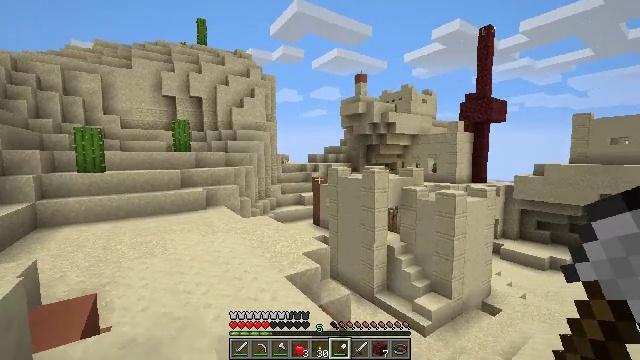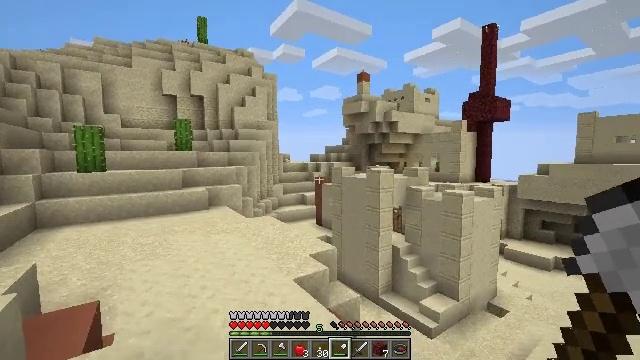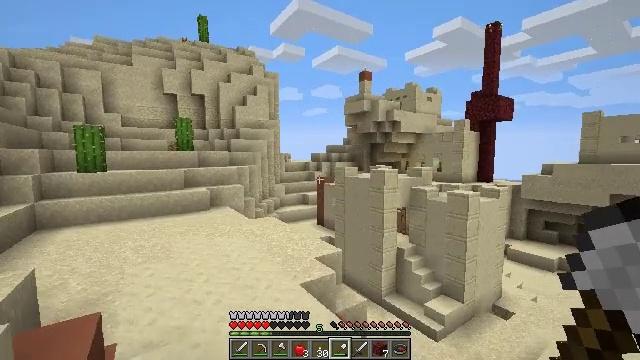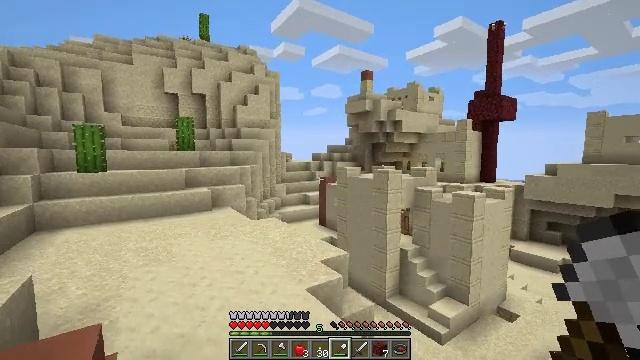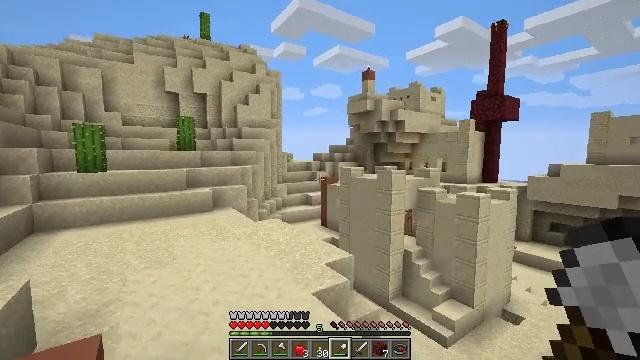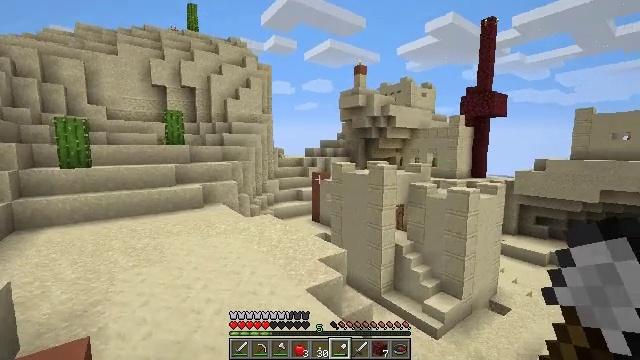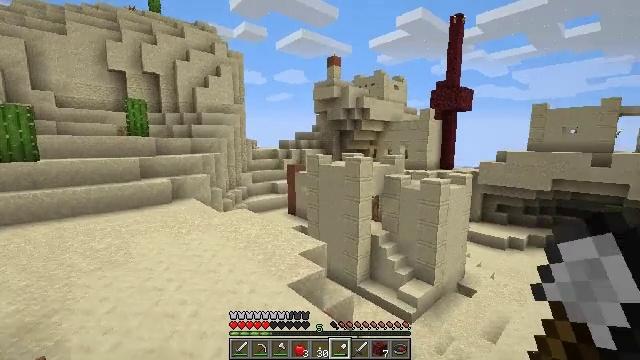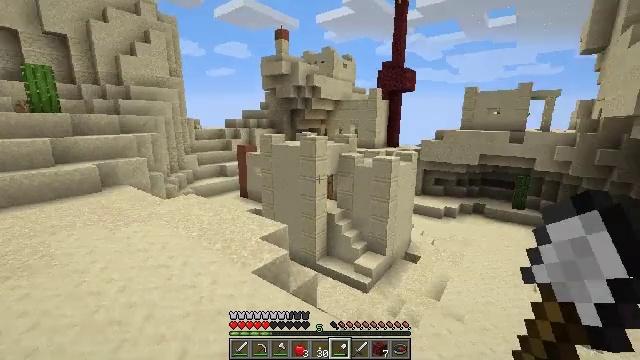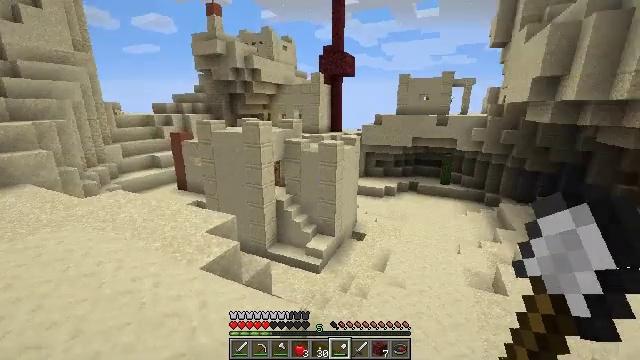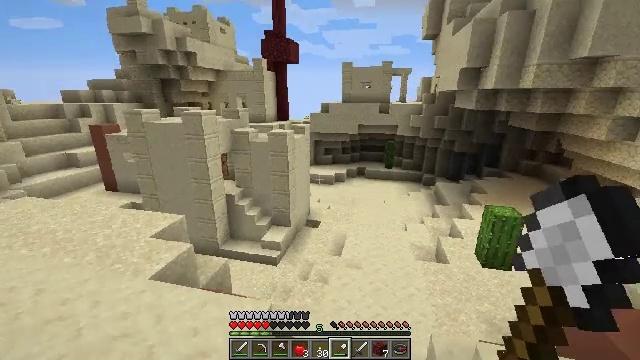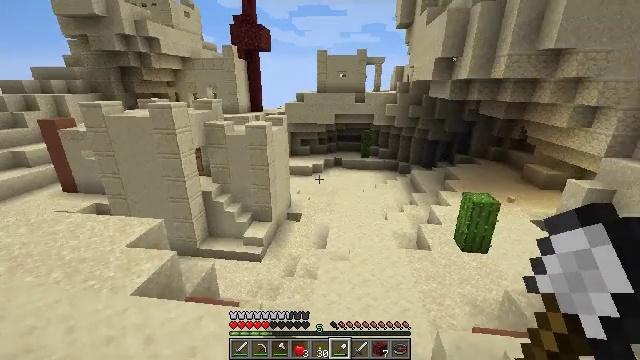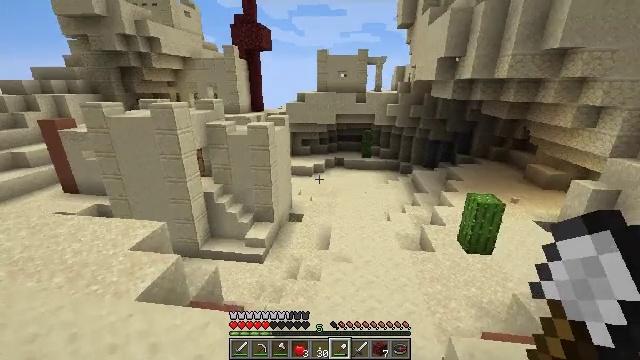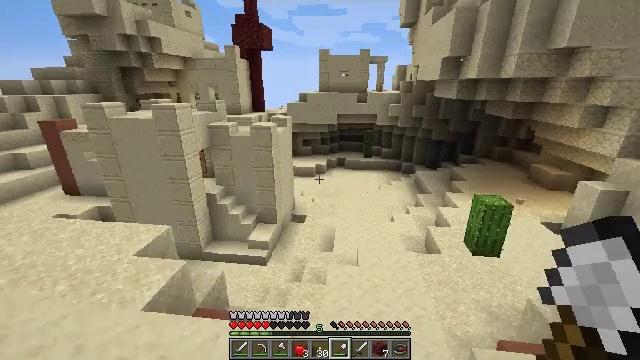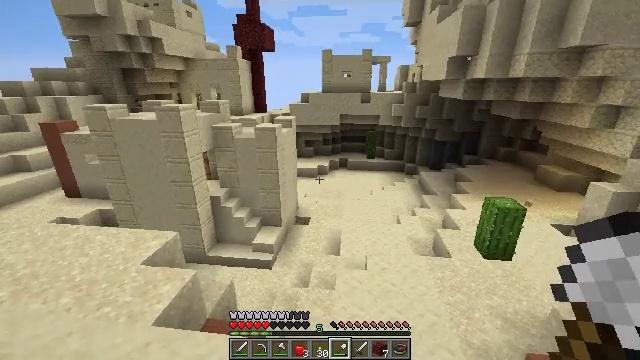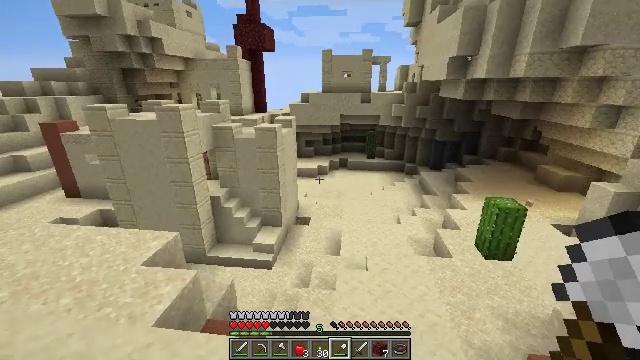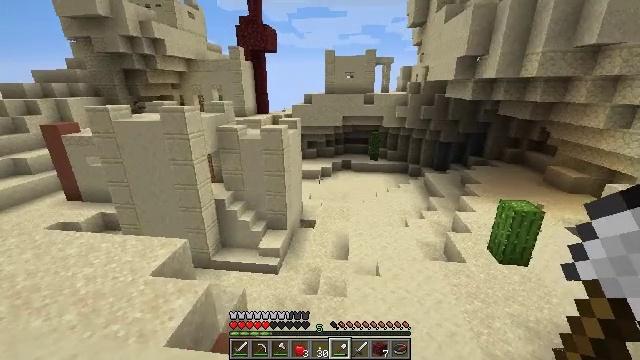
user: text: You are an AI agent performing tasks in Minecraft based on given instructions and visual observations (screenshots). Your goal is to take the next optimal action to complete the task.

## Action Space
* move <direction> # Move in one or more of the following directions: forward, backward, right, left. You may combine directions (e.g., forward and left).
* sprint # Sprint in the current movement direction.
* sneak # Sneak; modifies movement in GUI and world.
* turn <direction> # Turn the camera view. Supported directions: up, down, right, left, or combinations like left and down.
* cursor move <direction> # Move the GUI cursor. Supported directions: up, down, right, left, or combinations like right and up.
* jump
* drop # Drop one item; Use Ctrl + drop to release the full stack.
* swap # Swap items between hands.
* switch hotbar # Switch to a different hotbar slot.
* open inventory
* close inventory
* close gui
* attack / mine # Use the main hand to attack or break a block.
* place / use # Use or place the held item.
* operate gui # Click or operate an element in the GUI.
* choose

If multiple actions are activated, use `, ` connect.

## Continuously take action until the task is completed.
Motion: motion action
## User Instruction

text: Collect the dead bush from dry areas.
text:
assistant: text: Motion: move forward and move left
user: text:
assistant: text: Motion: move forward and move left
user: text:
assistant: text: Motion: move forward and move left
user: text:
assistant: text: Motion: move forward and move left
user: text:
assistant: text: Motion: move forward and move left, turn right and down
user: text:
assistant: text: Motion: move forward and move left, turn right and down
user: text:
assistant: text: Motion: move forward and move left, turn right and down
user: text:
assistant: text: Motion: move forward and move left, turn right and down
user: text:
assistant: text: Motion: move forward and move left, turn right and down
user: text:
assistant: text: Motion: move forward and move left, turn right and down
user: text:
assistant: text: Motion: move forward and move left
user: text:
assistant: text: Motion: move forward and move left
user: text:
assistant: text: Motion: move forward and move left
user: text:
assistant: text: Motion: move forward and move left
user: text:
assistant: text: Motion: move forward and move left
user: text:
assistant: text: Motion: move forward and move left
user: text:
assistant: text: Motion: move forward and move left
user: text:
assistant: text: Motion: move forward and move left
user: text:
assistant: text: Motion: move forward and move left
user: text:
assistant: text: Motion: move forward and move left
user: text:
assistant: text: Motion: move forward and move left
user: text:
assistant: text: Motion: move forward and move left
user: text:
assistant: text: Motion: move forward and move left
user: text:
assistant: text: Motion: move forward and move left
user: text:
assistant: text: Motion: move forward and move left
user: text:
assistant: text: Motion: move forward and move left
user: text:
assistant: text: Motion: move forward and move left
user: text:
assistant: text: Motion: move forward and move left
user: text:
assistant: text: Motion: move forward and move left, turn left and up
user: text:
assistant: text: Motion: move forward and move left, turn left and up